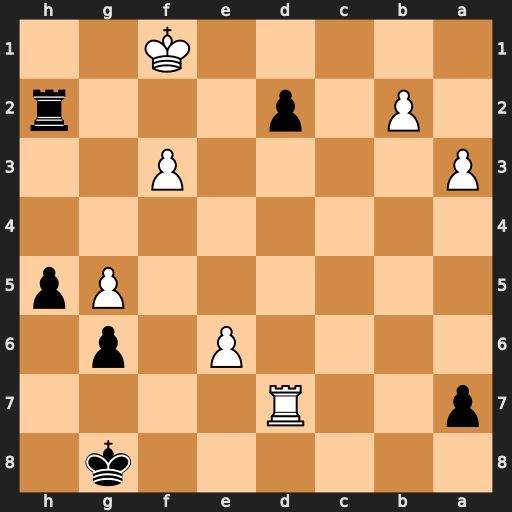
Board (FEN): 6k1/p2R4/4P1p1/6Pp/8/P4P2/1P1p3r/5K2
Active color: b
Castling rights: -
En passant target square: -
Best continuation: Kf8 f4 h4 Kg1 Re2 f5 Re1+